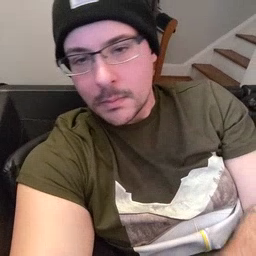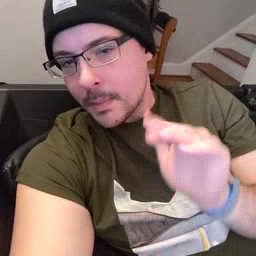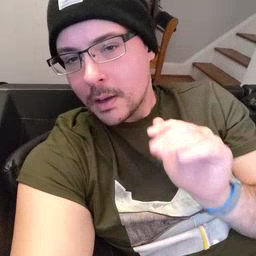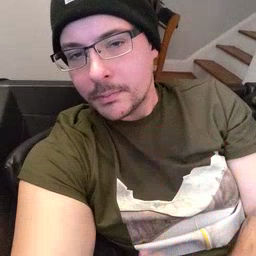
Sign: bye